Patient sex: F
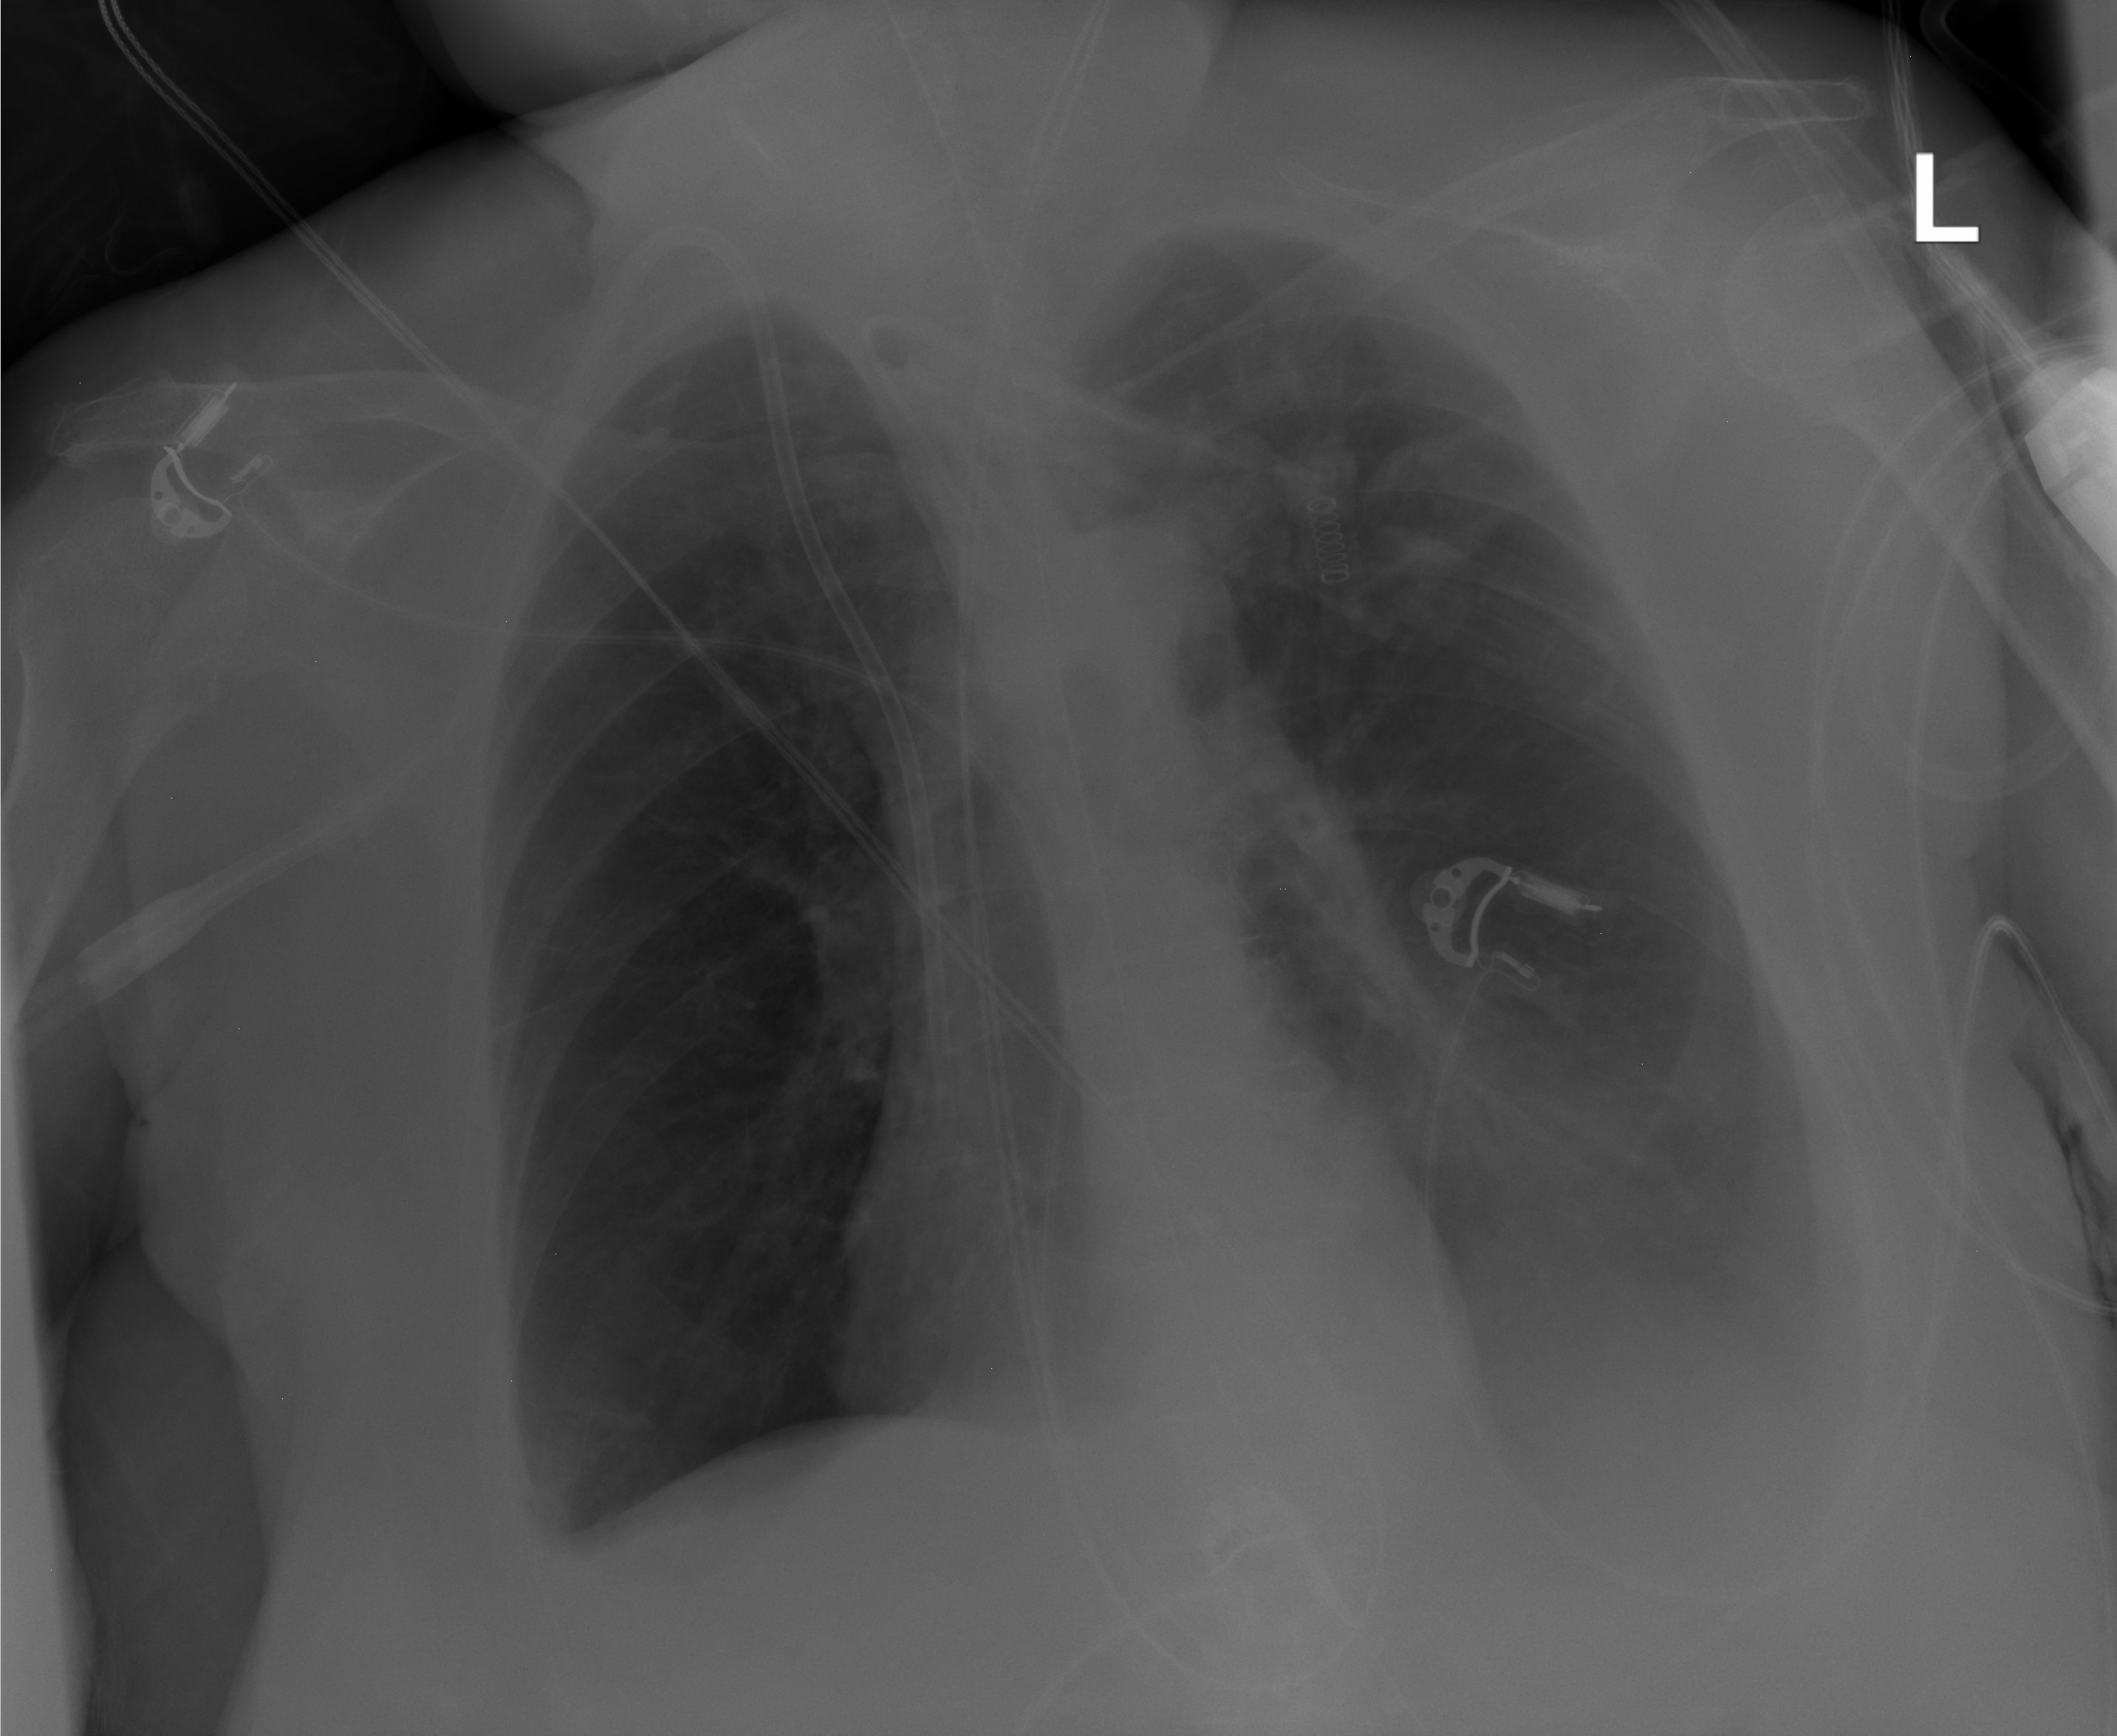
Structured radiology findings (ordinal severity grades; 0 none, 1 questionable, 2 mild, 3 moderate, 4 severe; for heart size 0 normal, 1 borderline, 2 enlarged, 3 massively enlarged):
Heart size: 0
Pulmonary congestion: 0
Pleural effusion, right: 0
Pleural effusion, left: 2
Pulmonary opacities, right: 0
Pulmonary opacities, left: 0
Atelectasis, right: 0
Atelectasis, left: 0